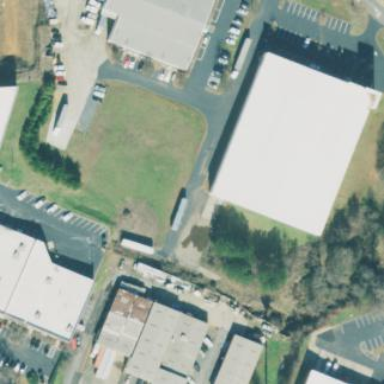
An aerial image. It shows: Building housing storage rental shop.